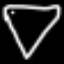
Label: diamond